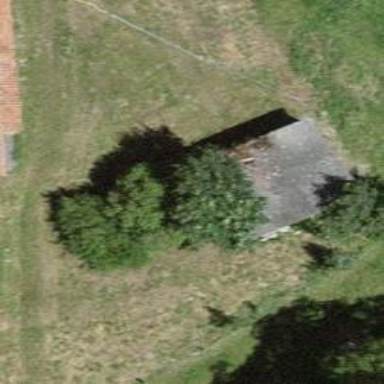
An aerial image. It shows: Garage building.